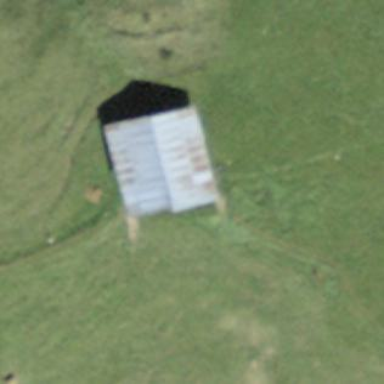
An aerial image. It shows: Barn.